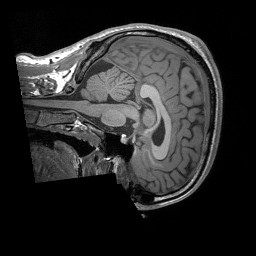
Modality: T1w
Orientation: sagittal
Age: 26
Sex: male
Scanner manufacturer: siemens
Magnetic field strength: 3 T
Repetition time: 1.9 s
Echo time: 0.00227 s